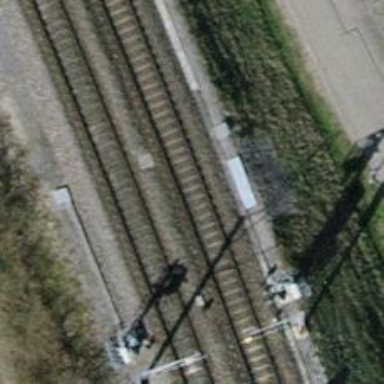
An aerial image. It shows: Single railway track with electrification through contact line.